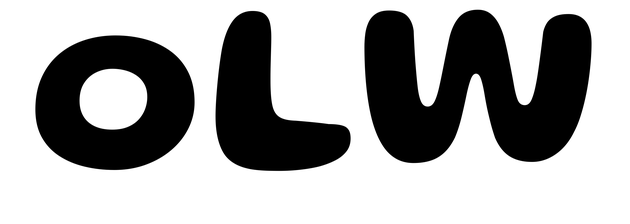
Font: Gluten_SemiBold